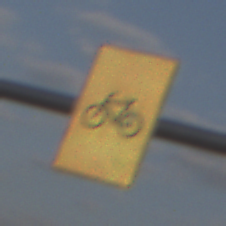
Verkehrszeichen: RadverkehrOhnePfeilsymbol
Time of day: SunriseSunset
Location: Outdoor (Nature)
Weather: PartlyCloudy
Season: NotSpecified
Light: Natural